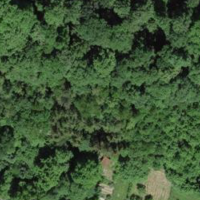
EUNIS habitat code: 44
Species observed at this site:
Limax cinereoniger